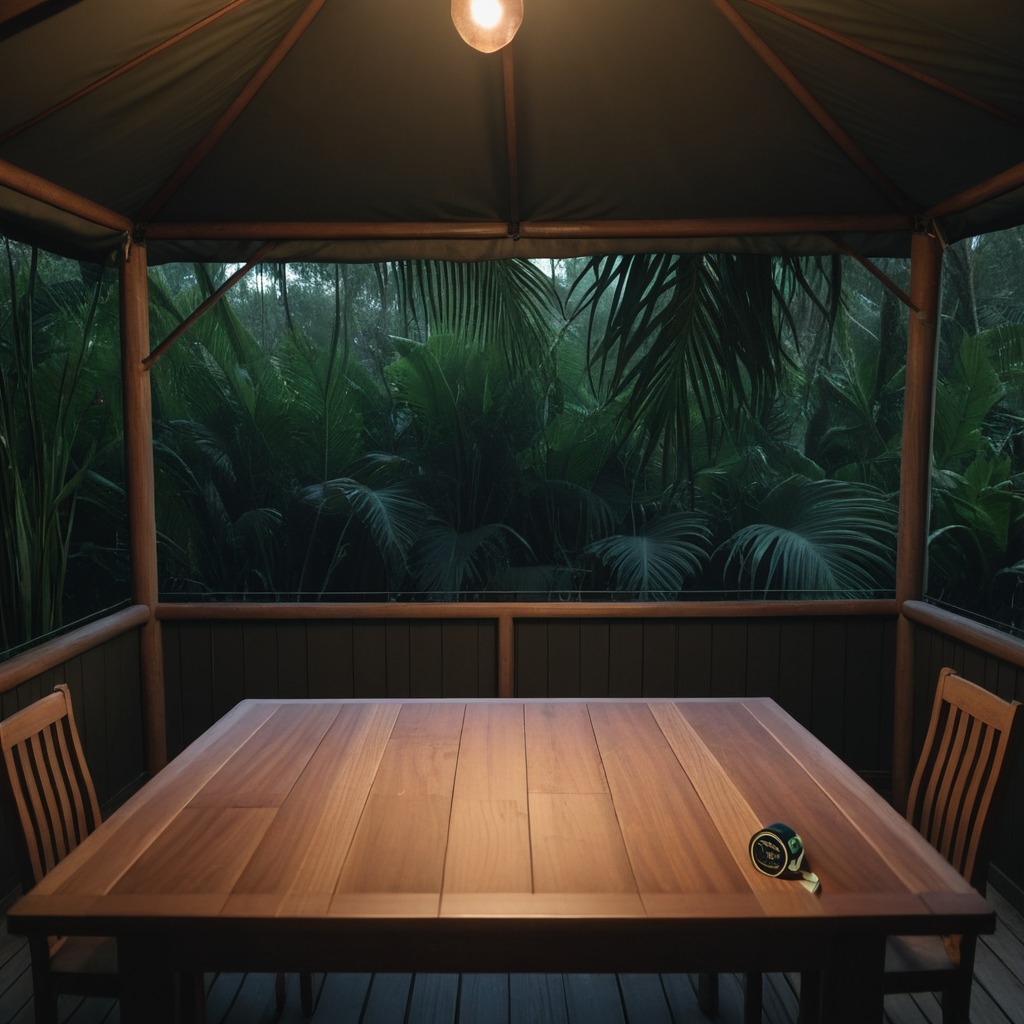
A measuring tape lies on the wooden table.